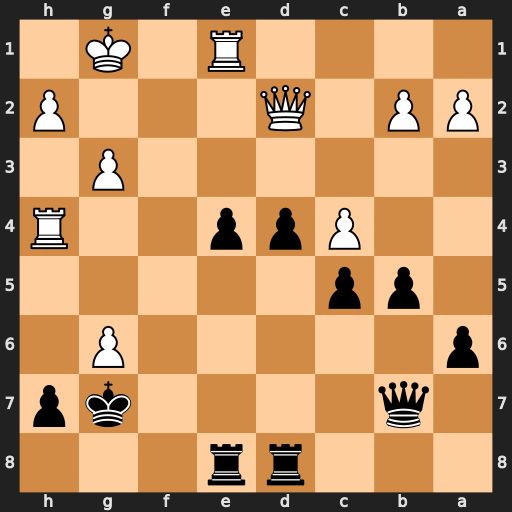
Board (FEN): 3rr3/1q4kp/p5P1/1pp5/2Ppp2R/6P1/PP1Q3P/4R1K1
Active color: b
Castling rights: -
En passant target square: -
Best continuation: e3 Rxe3 dxe3 Qc3+ Kxg6